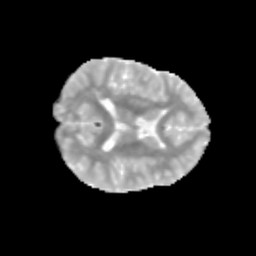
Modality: MD
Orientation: axial
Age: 11
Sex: male
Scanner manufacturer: siemens
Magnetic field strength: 3 T
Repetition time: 3.8 s
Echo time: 0.07 s